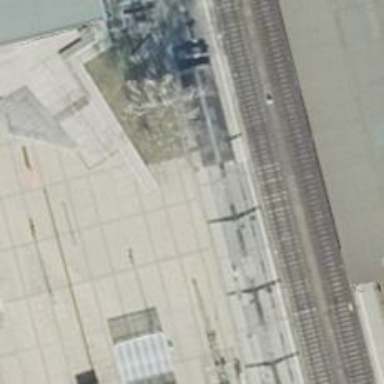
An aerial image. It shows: Entrance to train station.